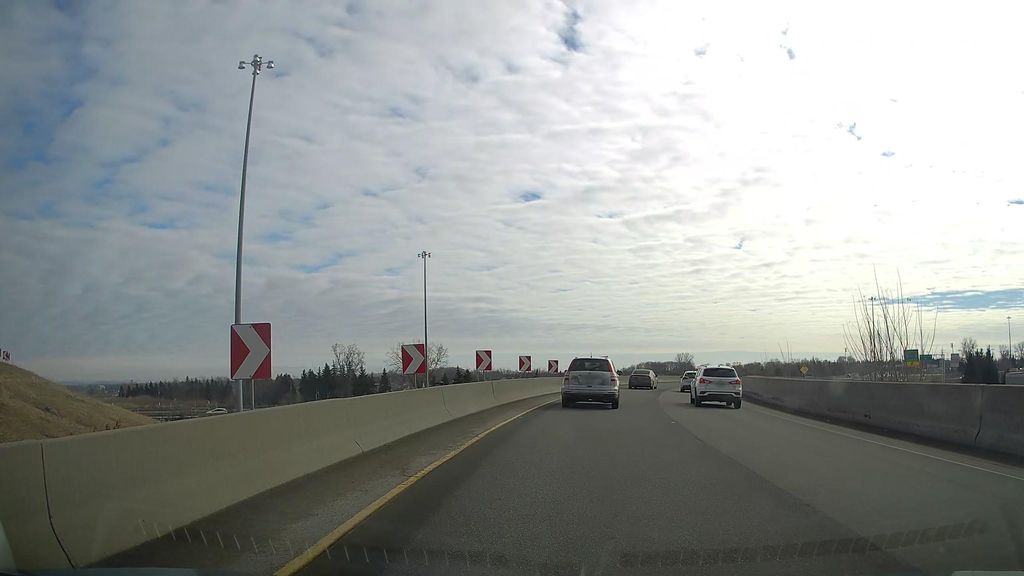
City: montreal